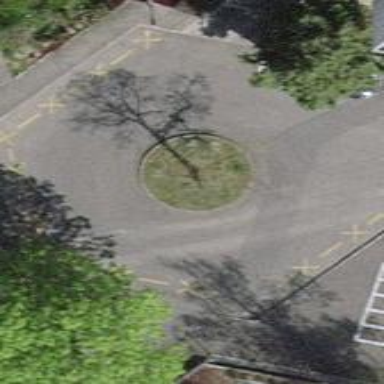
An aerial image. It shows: Roundabout on living street.